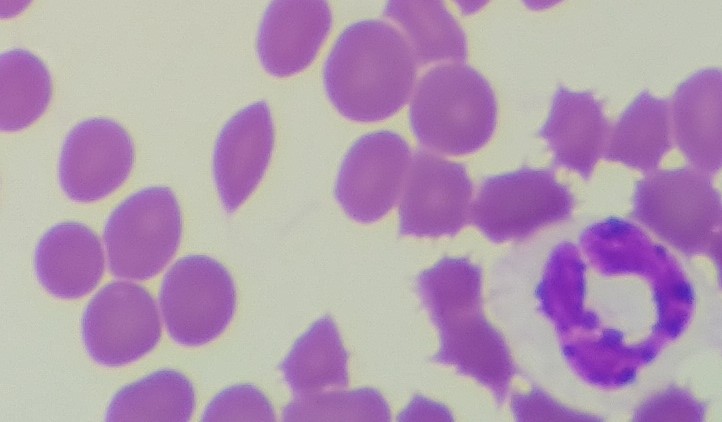
White blood cell type: Neutrophil